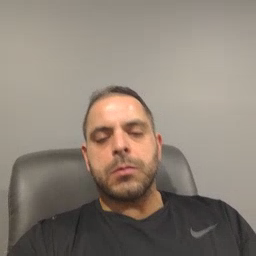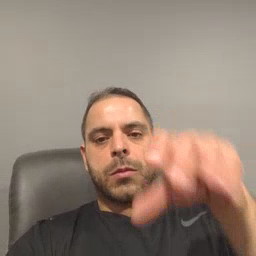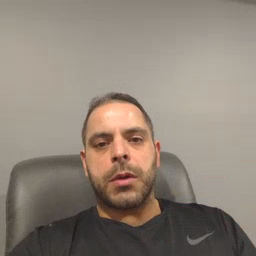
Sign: drop